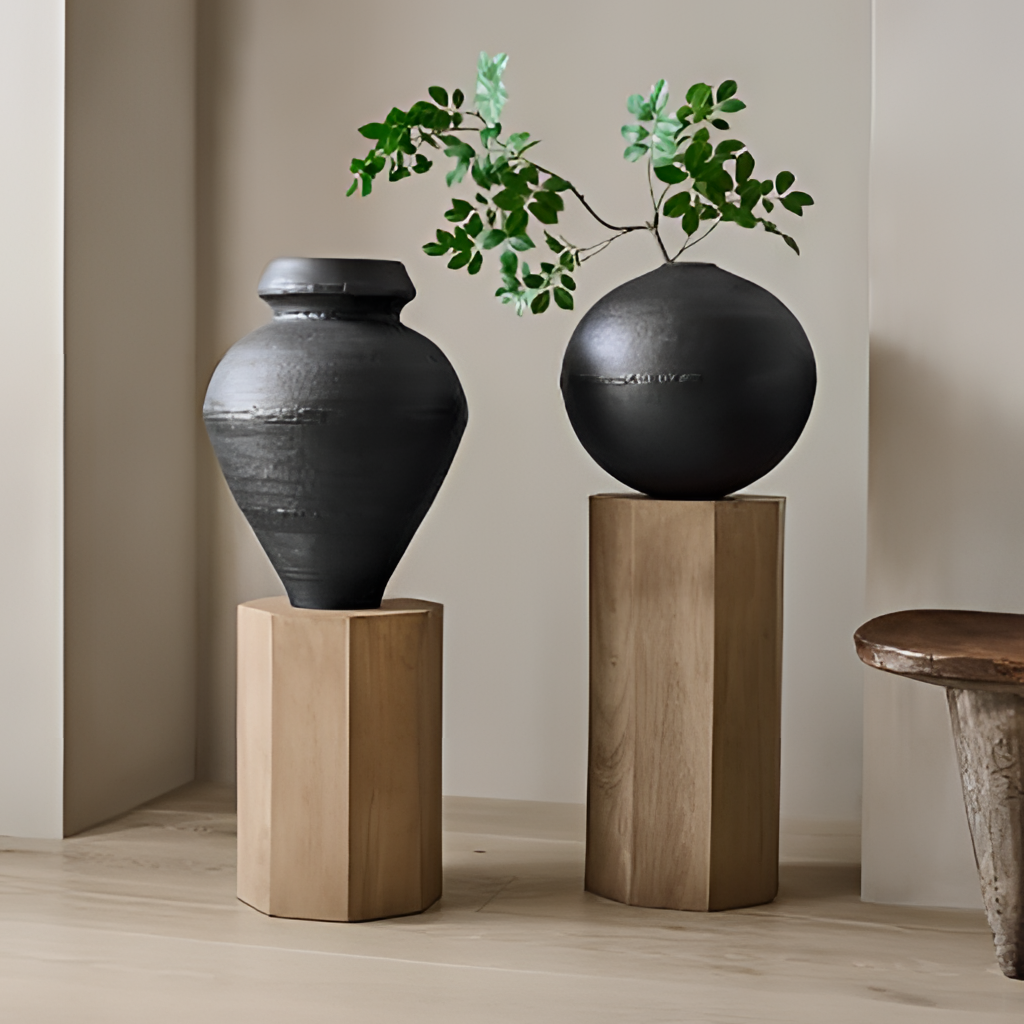
living room, ceramic vases, minimalist, beige wood flooring, with plank pattern, beige paint wallpaper, with solid pattern